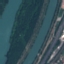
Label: River